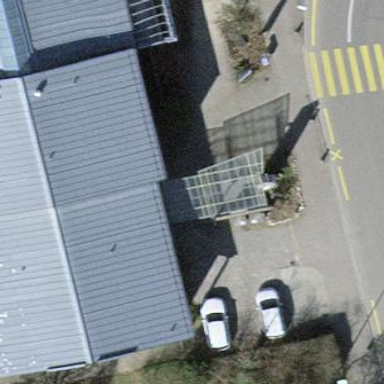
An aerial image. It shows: Shelter with glass roof.